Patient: sex M, age 46
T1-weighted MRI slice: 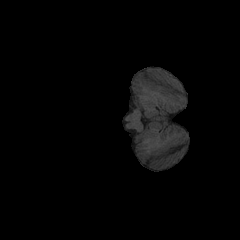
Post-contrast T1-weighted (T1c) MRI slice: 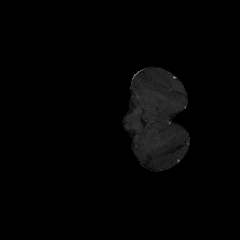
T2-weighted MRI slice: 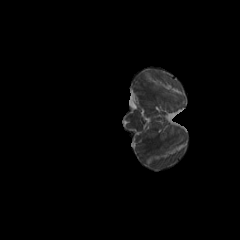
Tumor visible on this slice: no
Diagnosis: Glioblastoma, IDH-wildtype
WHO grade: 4